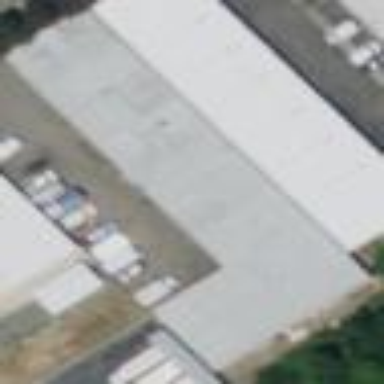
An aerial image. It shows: Commercial building.